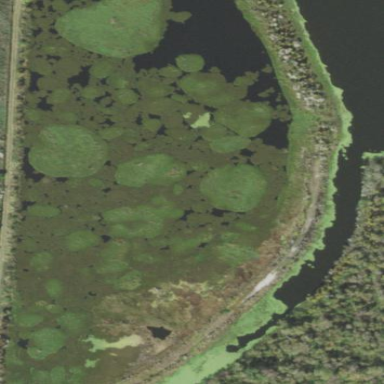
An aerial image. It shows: Pond with natural water.